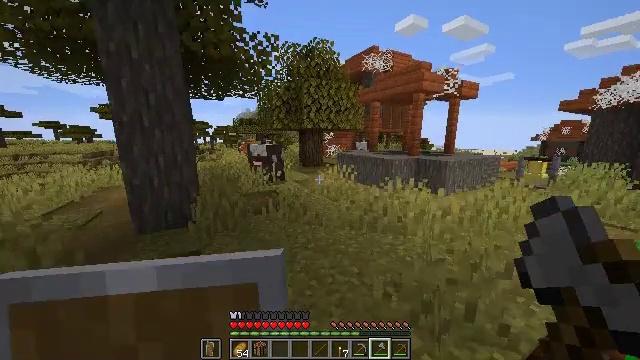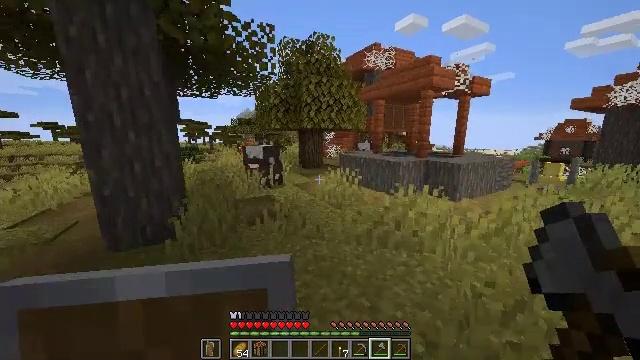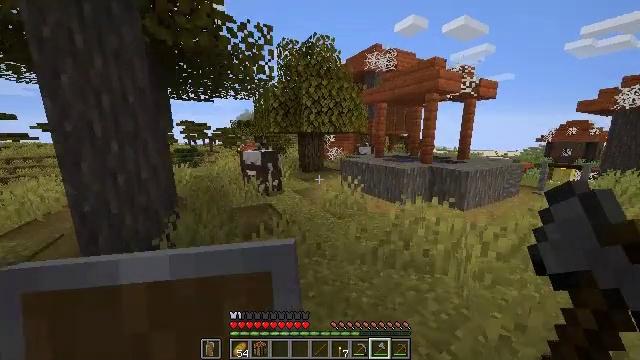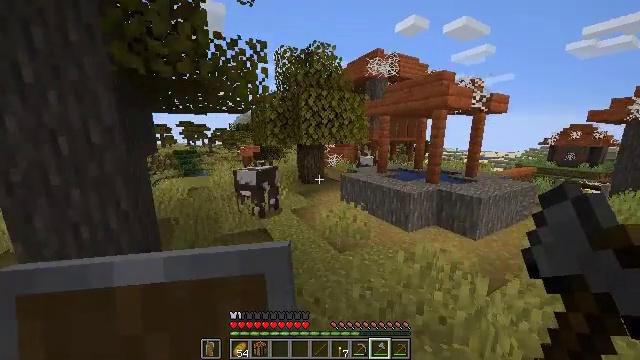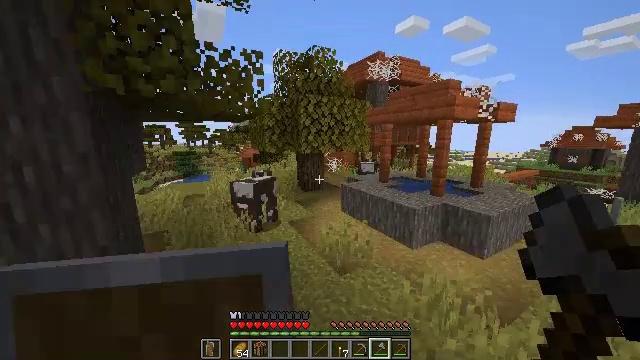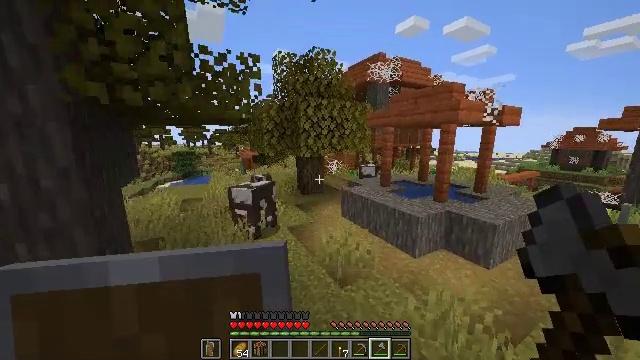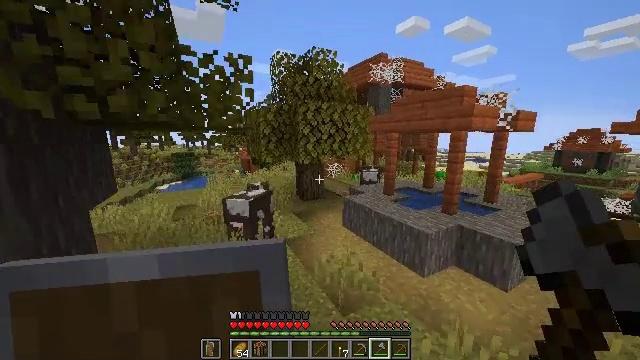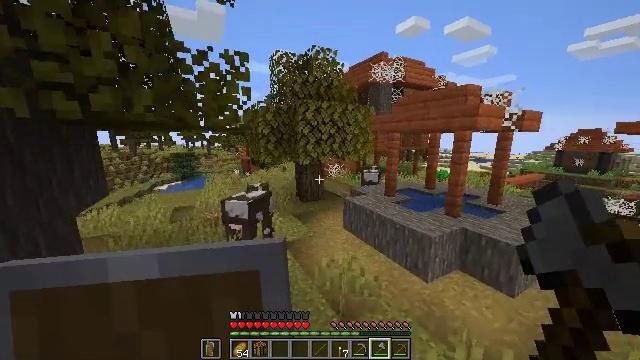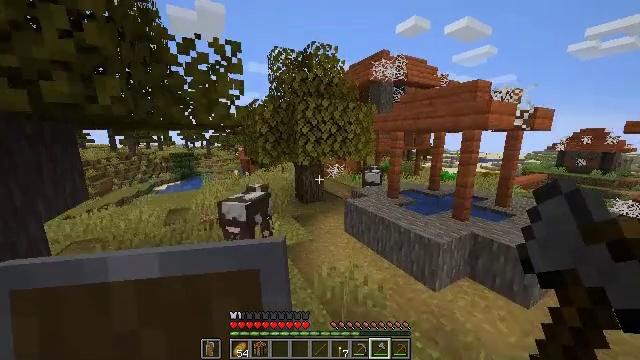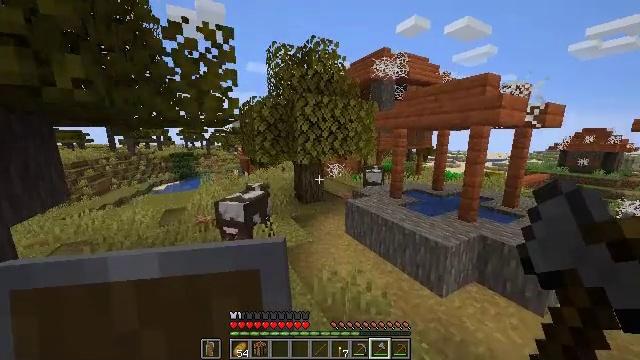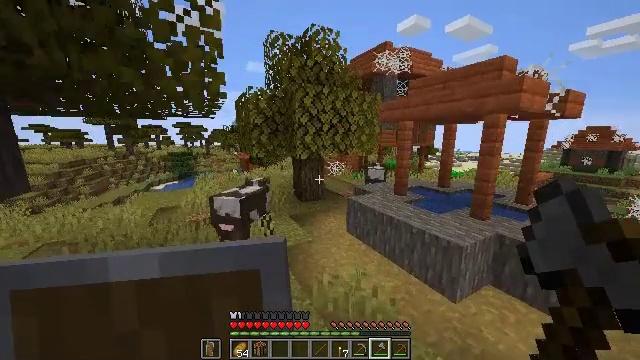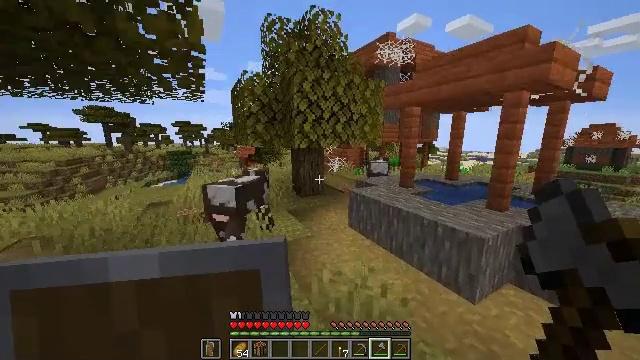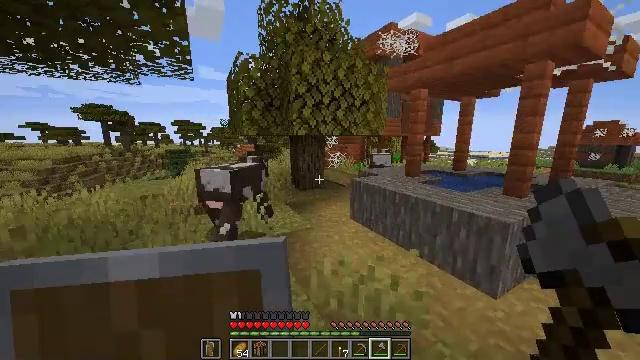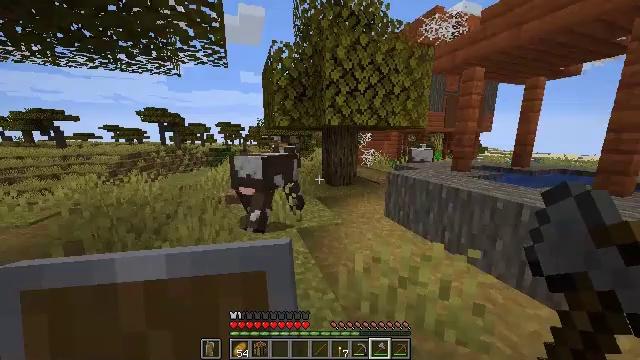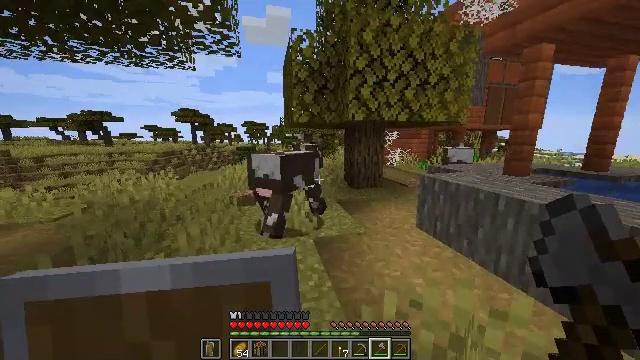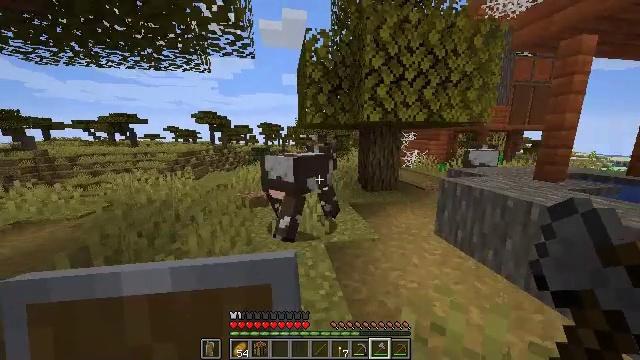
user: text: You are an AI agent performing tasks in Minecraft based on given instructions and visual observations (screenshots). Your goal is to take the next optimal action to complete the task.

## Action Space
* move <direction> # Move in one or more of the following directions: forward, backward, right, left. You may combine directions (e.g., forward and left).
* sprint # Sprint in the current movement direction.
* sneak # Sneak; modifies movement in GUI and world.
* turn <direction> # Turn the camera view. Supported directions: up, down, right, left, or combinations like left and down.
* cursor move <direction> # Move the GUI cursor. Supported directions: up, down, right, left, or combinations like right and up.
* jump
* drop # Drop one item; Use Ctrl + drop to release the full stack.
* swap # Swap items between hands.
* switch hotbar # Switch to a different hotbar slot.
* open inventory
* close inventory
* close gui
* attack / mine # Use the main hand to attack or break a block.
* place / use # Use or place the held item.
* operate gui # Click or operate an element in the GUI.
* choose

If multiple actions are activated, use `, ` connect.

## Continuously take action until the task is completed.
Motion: motion action
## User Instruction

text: Mine the bookshelf to gather resources.
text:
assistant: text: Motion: move forward, sprint, jump
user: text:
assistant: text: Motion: move forward, sprint, jump
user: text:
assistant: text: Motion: move forward, sprint, jump
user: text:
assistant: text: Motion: move forward, sprint, jump
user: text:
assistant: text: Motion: move forward, sprint, jump
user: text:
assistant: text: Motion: move forward, sprint, jump
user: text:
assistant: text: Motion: move forward, sprint, jump
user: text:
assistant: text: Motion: move forward, sprint, jump
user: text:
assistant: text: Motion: move forward, sprint, jump
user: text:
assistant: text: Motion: move forward, sprint, jump
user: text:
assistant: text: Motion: move forward, sprint
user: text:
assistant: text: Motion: move forward, sprint
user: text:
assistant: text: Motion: move forward, sprint, turn left
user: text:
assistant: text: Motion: move forward, sprint, turn left
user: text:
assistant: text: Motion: move forward, sprint, turn left
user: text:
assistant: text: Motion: move forward, sprint, turn left
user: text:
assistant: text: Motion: move forward and move left, sprint
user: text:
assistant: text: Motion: move forward and move left, sprint
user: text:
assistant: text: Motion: move forward and move left, sprint
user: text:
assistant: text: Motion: move forward and move left, sprint
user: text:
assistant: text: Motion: move forward and move left, sprint
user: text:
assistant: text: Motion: move forward and move left, sprint
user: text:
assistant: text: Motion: move forward and move left, sprint
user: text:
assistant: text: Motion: move forward and move left, sprint
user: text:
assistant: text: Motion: move forward and move left, sprint
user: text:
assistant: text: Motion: move forward and move left, sprint
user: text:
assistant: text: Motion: move forward, sprint
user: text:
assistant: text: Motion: move forward, sprint
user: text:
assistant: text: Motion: move forward, sprint
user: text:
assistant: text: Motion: move forward, sprint